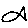
Label: fish